Interaction volume radius: 10 \u00c5
Interaction volume height: 10 \u00c5
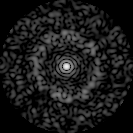
Disorder parameter: 0.8128